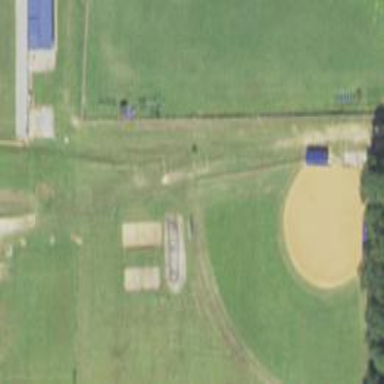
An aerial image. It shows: Softball pitch for leisure and sport activities.